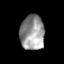
Tissue: skin
Cell type: Epithelial cells
Senescence score: 0.2846
Nuclear area (px): 829
Mean DAPI intensity: 151.205